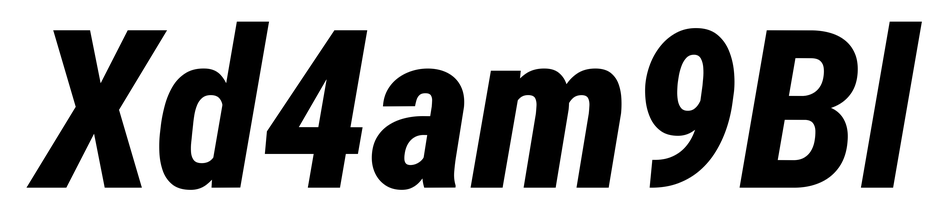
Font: Roboto-Italic_Condensed_ExtraBold_Italic